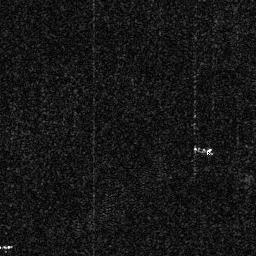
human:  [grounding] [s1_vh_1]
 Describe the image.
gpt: In the satellite image, there is  <ref>1 small ship </ref> <box>[[75, 56, 83, 60, 0]]</box> located at right.